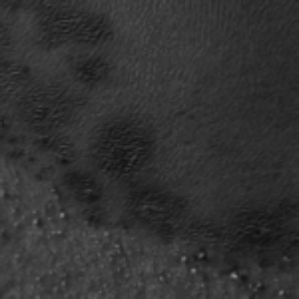
Label: frost